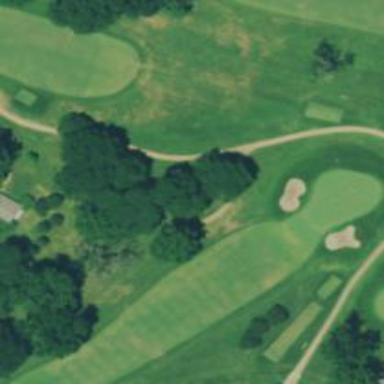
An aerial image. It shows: Path designated for golf carts.